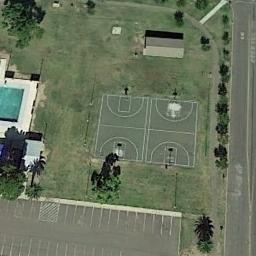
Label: basketball_court